Question: I am using Instruments to check leak memory of my app and show me this:

'''
NSArray *nib = [[NSBundle mainBundle] loadNibNamed:@"ChangeAccountCellViewController" owner:self options:nil];
'''
Should I release this "nib"? Thank you in advance !
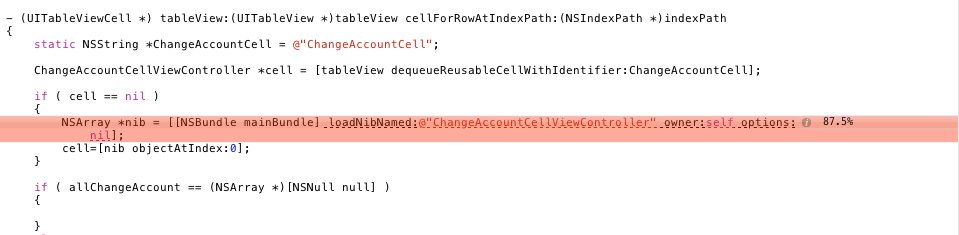
Answer: Memory management in Objective-C is as follows: if you create an object with 'alloc', 'copy', or 'mutableCopy', you are in charge of calling 'release' on it at the appropriate time. Otherwise, you can be secure in the knowledge that it is being handled properly elsewhere.
As your nib was not created with any of the above methods, no, you should not release it.